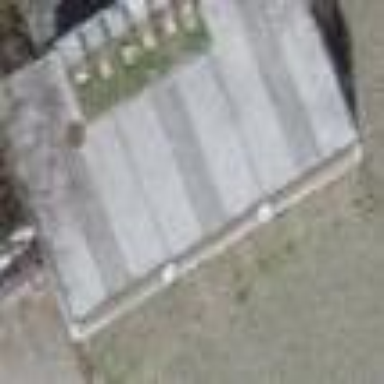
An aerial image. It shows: Group of garages.